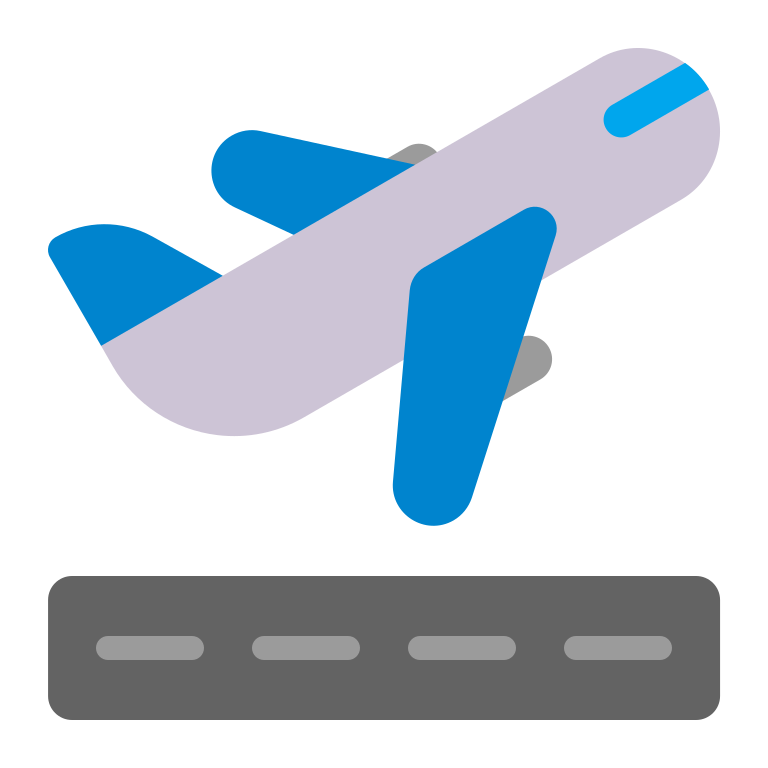
airplane departure flat